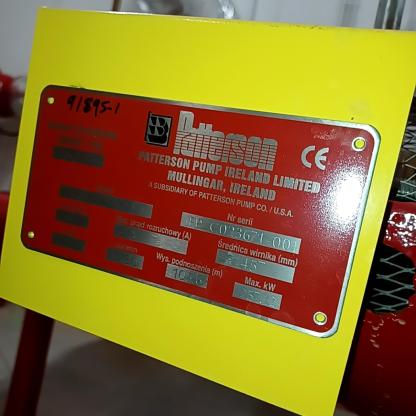
Klasa: tabliczka-znamionowa